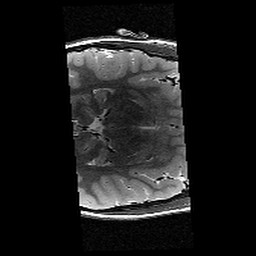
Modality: T2w
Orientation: axial
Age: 14
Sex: female
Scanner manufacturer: siemens
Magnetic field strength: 3 T
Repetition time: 9.23 s
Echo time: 0.067 s